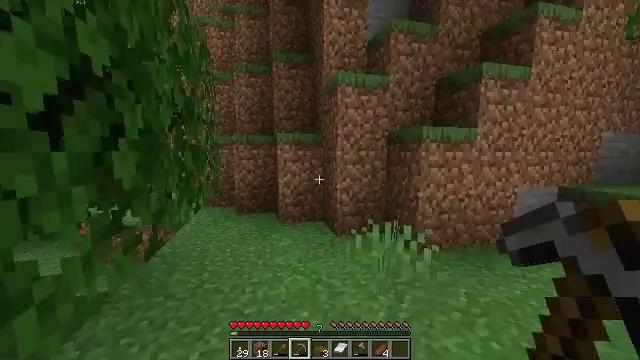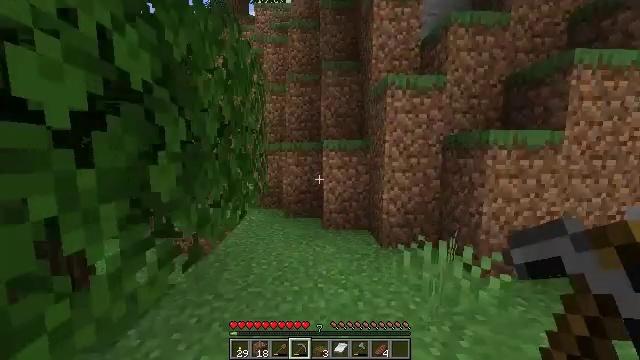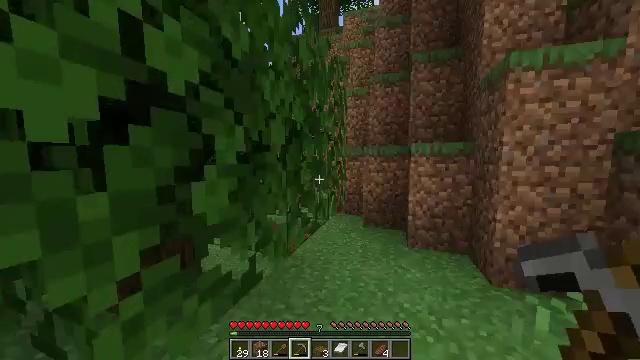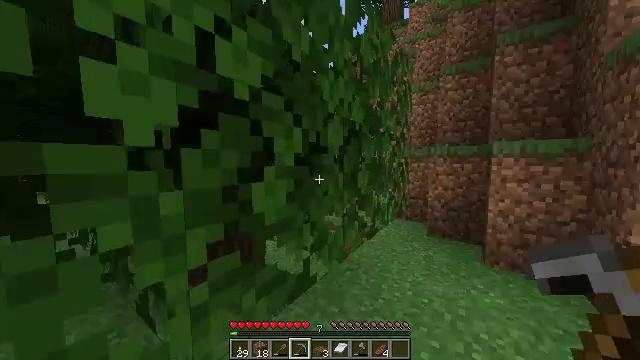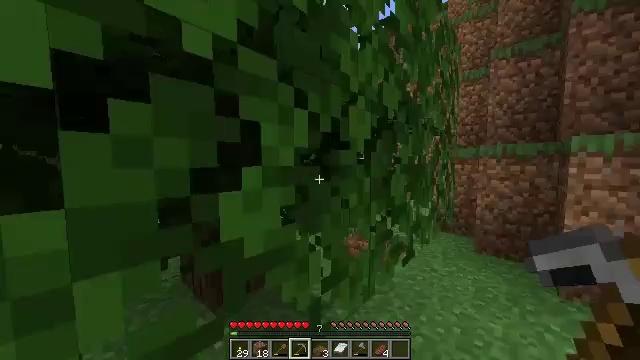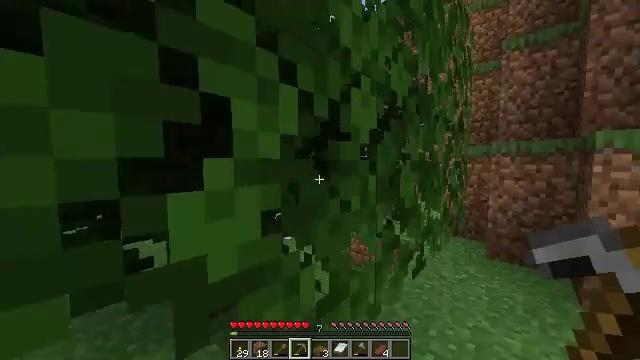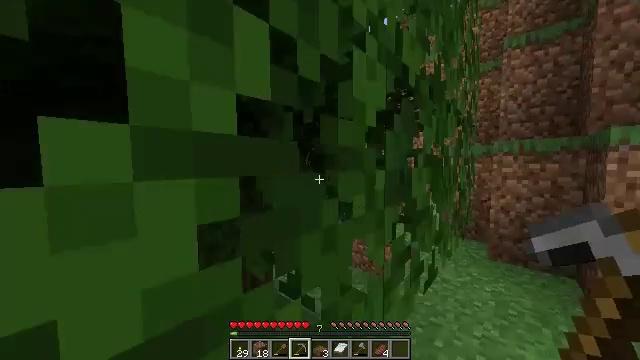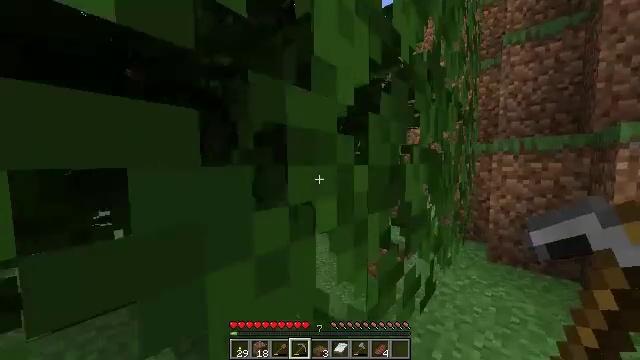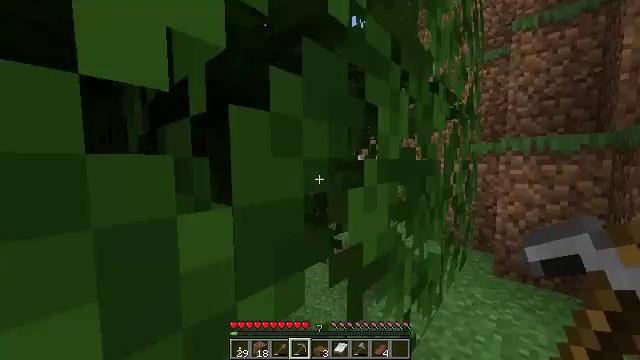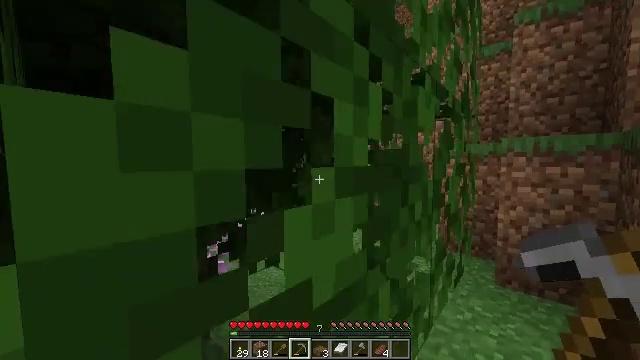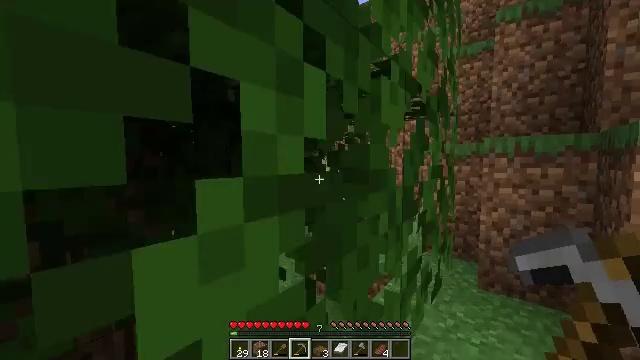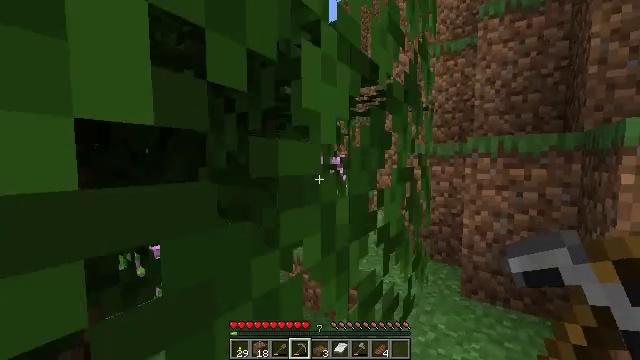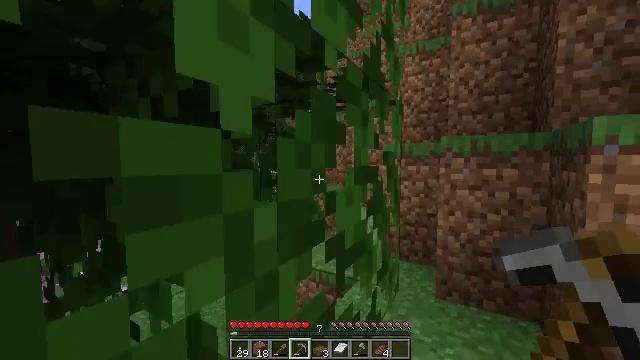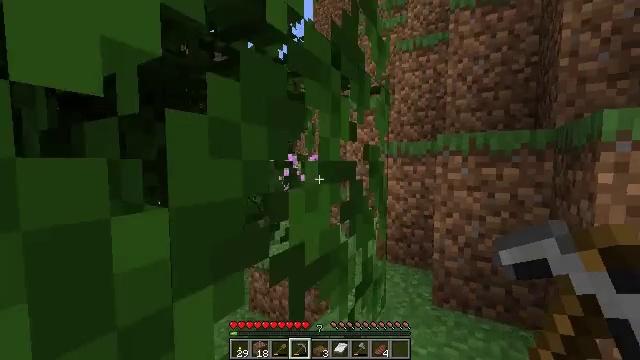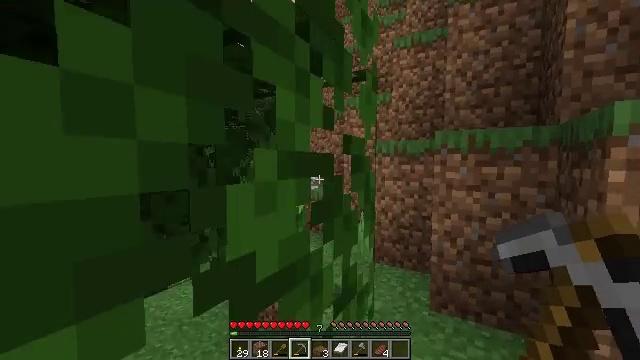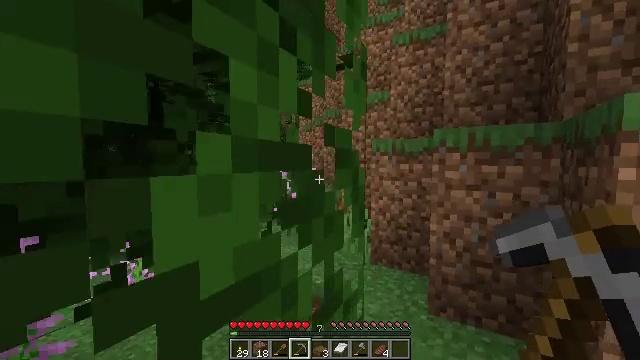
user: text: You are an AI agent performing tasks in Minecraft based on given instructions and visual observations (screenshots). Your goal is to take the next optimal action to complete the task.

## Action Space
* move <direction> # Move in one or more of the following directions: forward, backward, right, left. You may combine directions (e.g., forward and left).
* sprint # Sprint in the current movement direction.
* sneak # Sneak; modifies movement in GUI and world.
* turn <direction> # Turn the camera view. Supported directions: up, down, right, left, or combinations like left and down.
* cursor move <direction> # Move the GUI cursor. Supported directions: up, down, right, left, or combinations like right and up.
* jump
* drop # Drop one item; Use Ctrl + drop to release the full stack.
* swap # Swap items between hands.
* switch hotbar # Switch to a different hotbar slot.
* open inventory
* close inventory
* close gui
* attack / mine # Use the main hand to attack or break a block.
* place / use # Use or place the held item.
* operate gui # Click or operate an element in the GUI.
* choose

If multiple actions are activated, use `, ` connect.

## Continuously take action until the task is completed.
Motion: motion action
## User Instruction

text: Gather lilac from the ground.
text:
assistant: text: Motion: move forward, sprint, turn left and up
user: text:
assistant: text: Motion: move forward, sprint, turn left
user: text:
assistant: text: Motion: move forward, sprint, turn left
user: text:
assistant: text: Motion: move forward, sprint, turn left
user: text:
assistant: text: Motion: move forward, sprint
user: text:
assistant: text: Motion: move forward, sprint
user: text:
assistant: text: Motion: move forward, sprint
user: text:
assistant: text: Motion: move forward, sprint
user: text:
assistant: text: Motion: move forward, sprint
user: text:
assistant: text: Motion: move forward, sprint, turn right
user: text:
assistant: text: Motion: move forward, sprint, turn right
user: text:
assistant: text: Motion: move forward, sprint, turn right
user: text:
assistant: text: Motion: move forward, sprint
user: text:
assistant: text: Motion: move forward, sprint
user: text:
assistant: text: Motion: move forward, sprint
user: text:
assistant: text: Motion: move forward, sprint
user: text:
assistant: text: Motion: move forward, sprint
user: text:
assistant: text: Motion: move forward, sprint, turn left
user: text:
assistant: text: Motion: move forward, sprint, turn left
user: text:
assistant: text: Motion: move forward, sprint, turn left
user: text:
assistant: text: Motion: move forward, sprint
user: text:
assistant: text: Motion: move forward, sprint
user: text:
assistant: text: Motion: move forward, sprint
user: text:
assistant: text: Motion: move forward, sprint
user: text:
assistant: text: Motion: move forward, sprint
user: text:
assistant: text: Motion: move forward, sprint
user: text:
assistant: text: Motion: move forward, sprint
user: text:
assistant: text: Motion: move forward, sprint
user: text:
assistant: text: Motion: move forward, sprint
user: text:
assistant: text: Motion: move forward, sprint